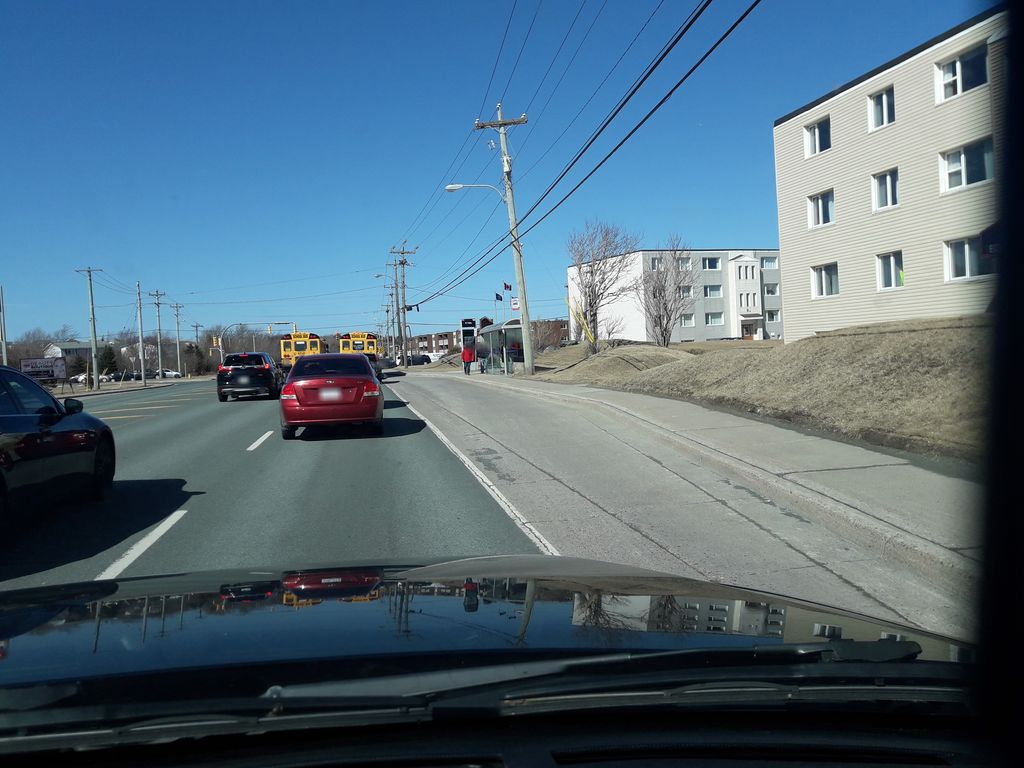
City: st_johns